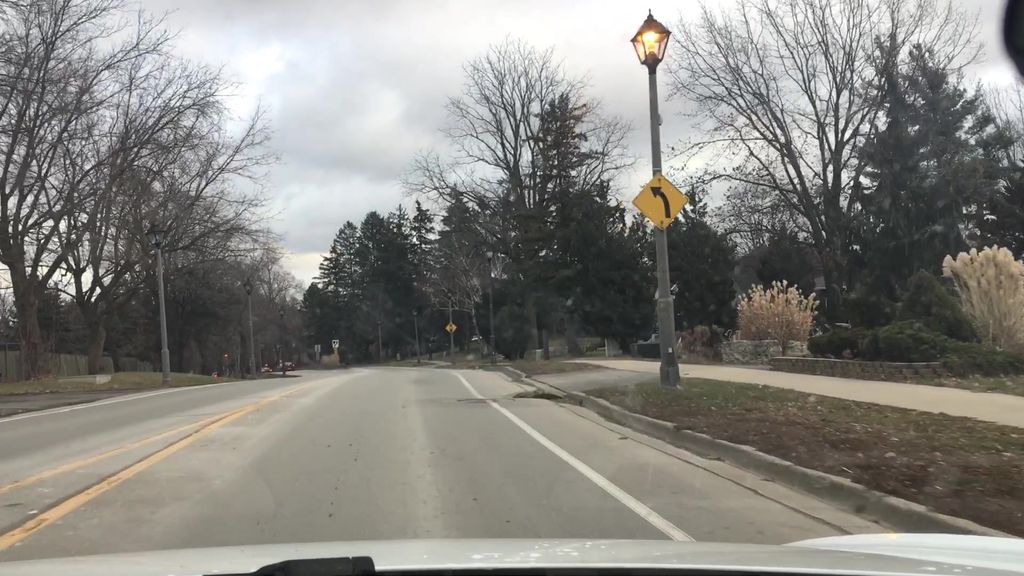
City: hamilton